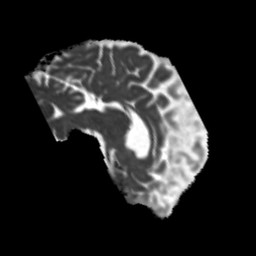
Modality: MD
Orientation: sagittal
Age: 50
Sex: male
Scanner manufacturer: siemens
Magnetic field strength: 3 T
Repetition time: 5.25 s
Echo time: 0.08 s